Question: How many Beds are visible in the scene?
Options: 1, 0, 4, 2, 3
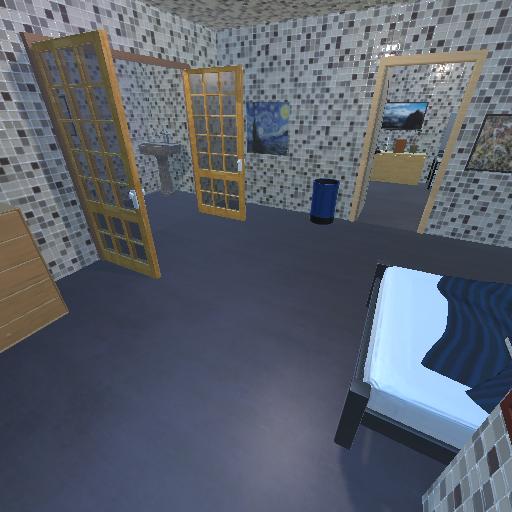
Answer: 1